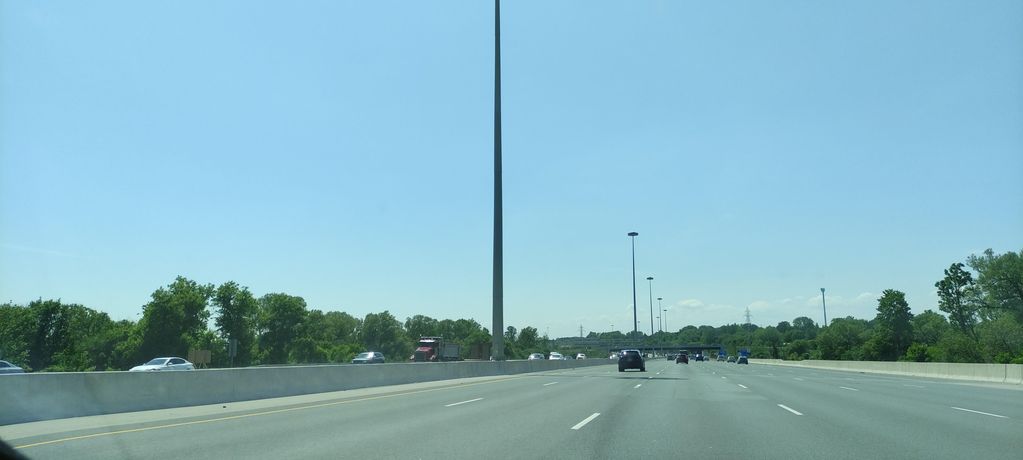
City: kitchener-waterloo